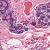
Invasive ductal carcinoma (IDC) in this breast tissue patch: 0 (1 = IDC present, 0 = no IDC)